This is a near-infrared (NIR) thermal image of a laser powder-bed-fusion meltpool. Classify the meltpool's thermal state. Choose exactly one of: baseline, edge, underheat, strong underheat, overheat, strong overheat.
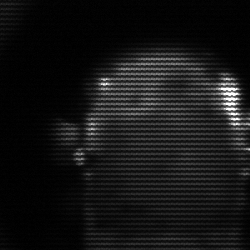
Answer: baseline